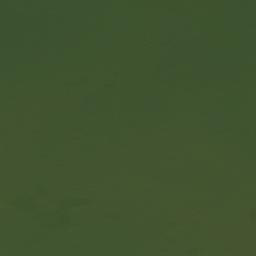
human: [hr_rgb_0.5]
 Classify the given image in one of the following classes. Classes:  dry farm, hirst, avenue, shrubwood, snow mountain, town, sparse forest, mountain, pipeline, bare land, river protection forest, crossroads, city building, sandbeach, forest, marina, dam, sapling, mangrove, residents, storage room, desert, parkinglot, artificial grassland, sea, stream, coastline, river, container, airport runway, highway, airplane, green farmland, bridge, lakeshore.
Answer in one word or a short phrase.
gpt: sea